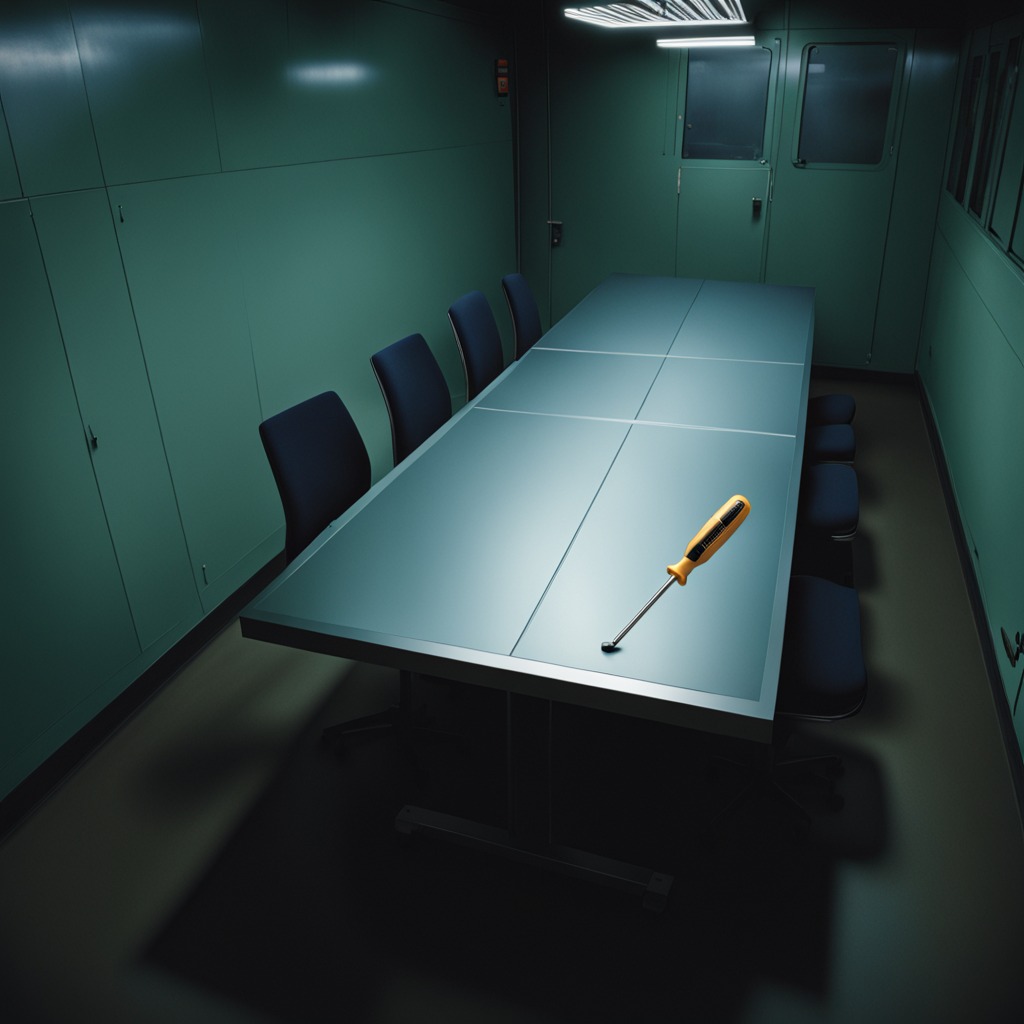
A screwdriver lies on the clean empty table in a railway signal maintenance room.